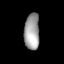
Tissue: lung
Cell type: Endothelial cells
Senescence score: 0.6098
Nuclear area (px): 544
Mean DAPI intensity: 159.52